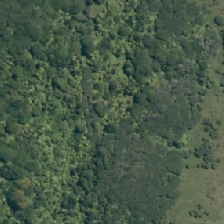
Land cover: broadleaved_indigenous_hardwood